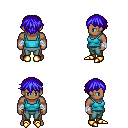
a pixel art fantasy rpg character, male body template, human, dark skin, teal pirate shirt, teal pants, blue short bangs hairstyle, white cloth bandages, gold boots, four views (front, back, left, right), 2x2 character sprite sheet, small pixel art, hard edges, no anti-aliasing